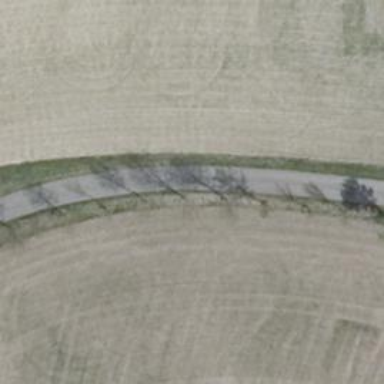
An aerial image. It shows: Row of deciduous broadleaved trees.